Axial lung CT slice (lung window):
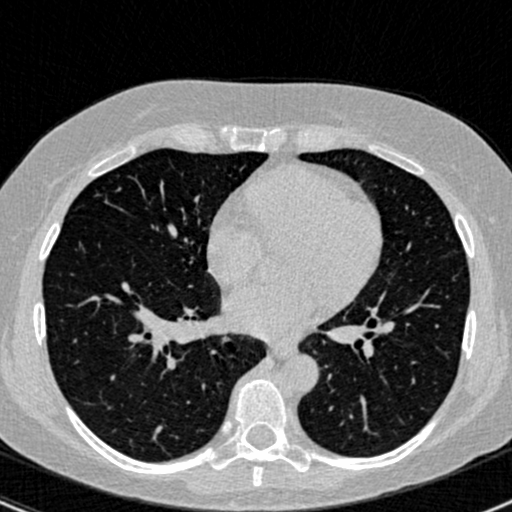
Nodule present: no